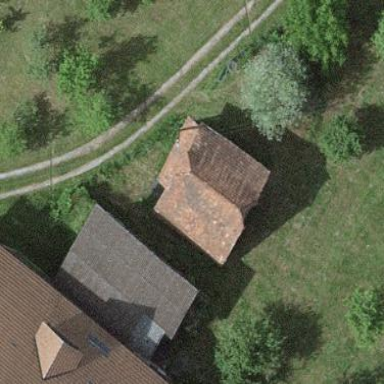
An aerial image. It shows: Rural barn.